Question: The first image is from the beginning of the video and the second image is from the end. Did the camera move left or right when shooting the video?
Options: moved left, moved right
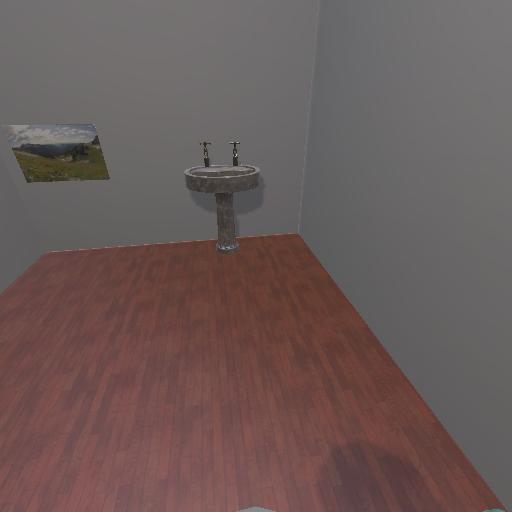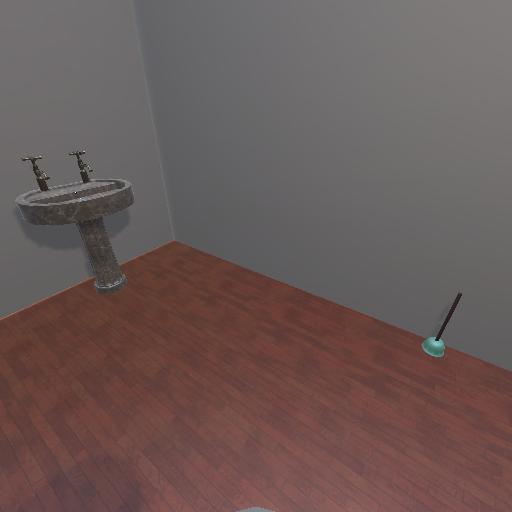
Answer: moved left